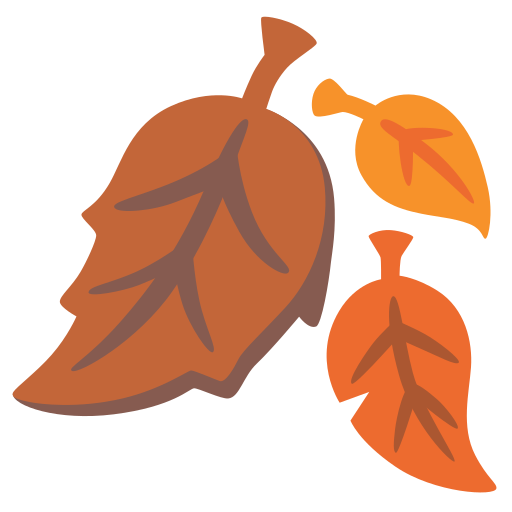
Emoji: 🍂